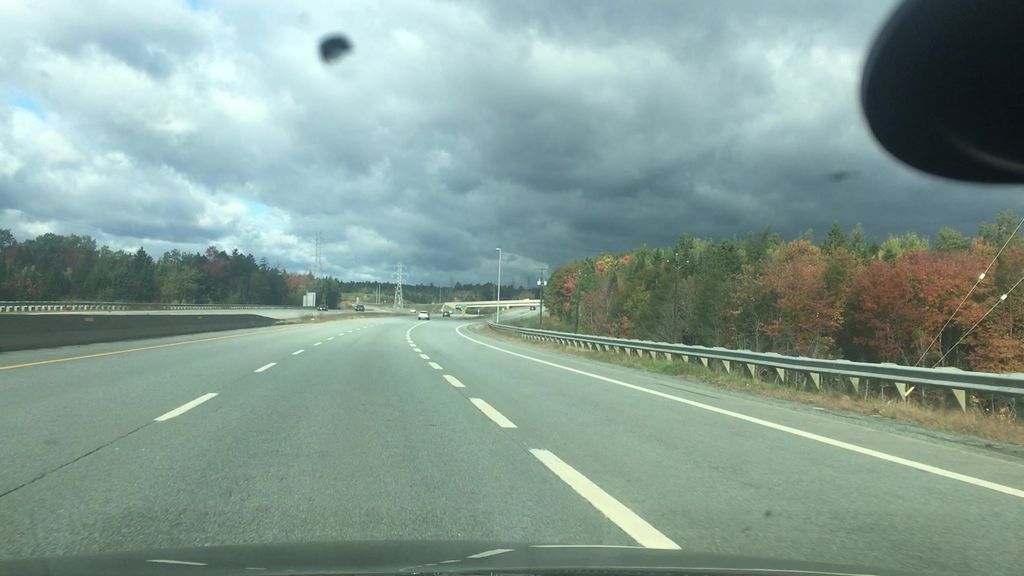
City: halifax